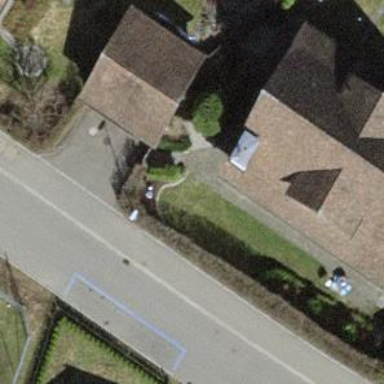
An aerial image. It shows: Garage.